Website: home-depot
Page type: newsletter-management
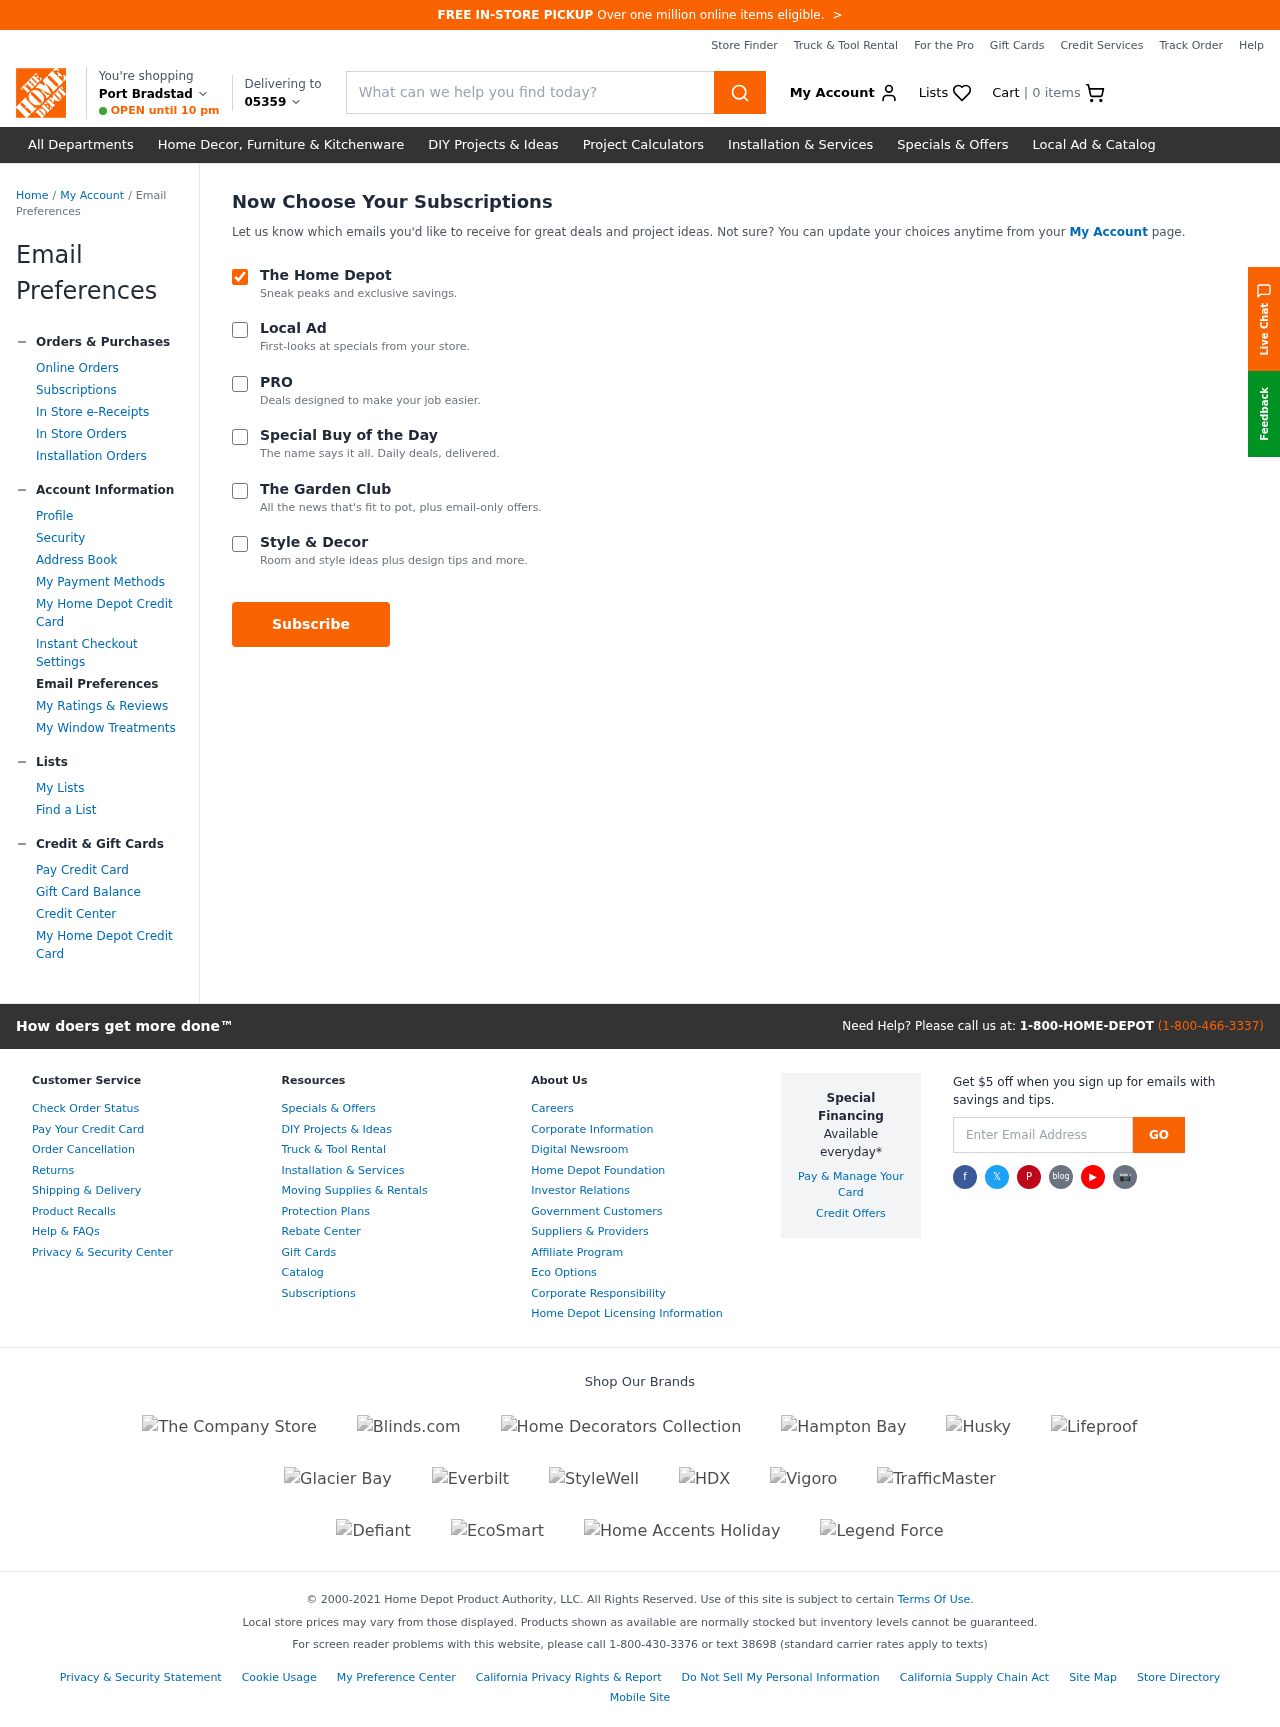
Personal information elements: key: PII_CITY
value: Port Bradstad
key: PII_POSTCODE
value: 05359
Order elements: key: ORDER_NUM_ITEMS
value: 0
Search elements: key: HEADER_SEARCH
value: What can we help you find today?